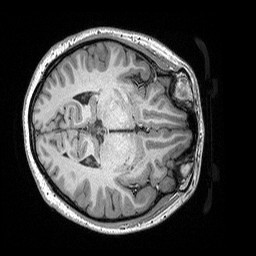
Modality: T1w
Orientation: axial
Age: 22
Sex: female